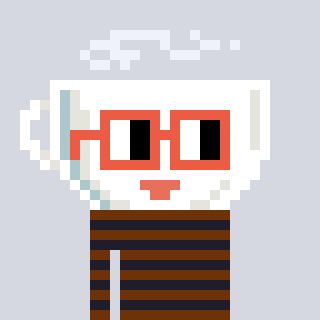
a pixel art character with square orange glasses, a mug-shaped head and a grayscale-colored body on a cool background